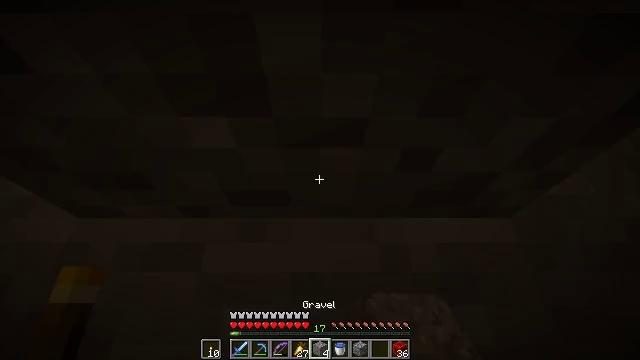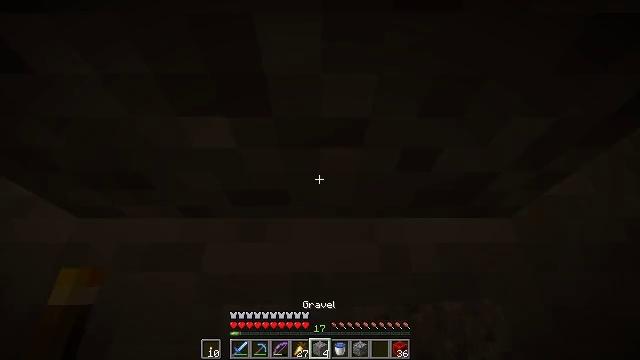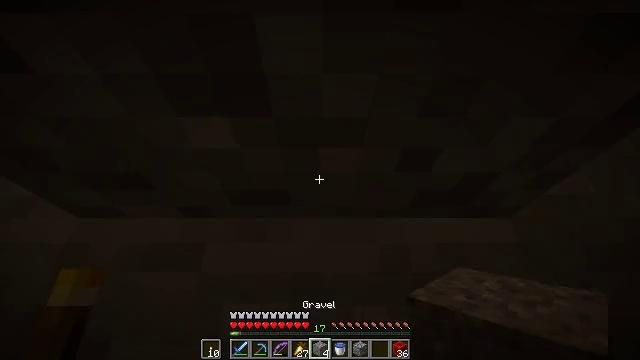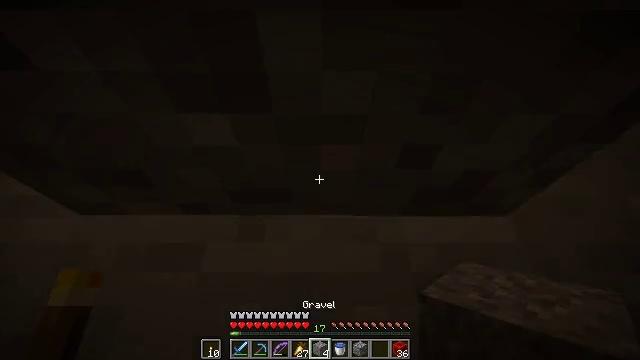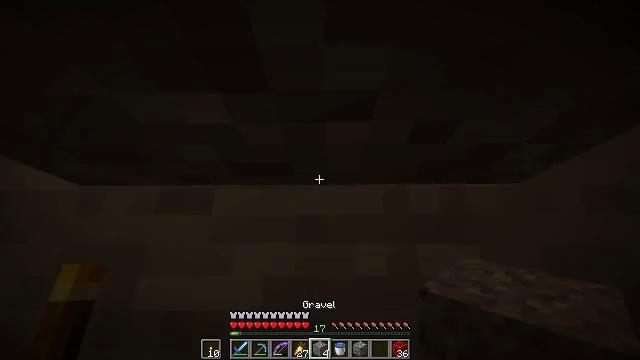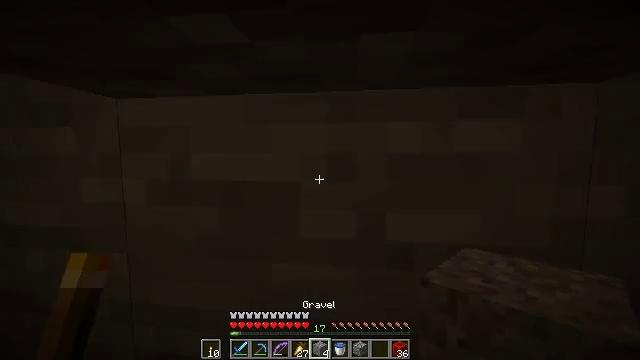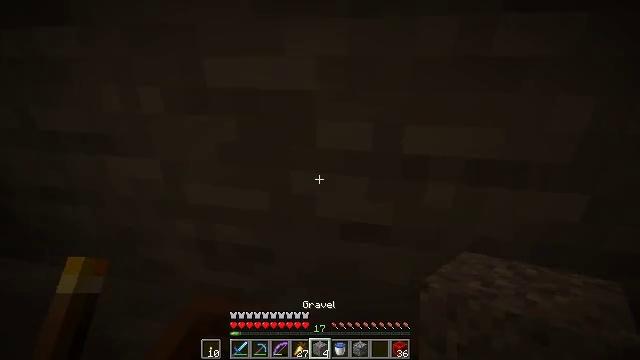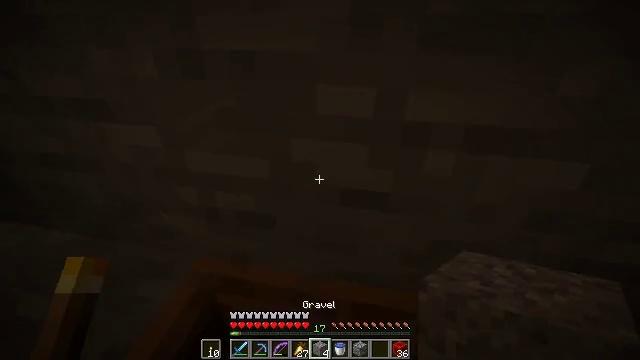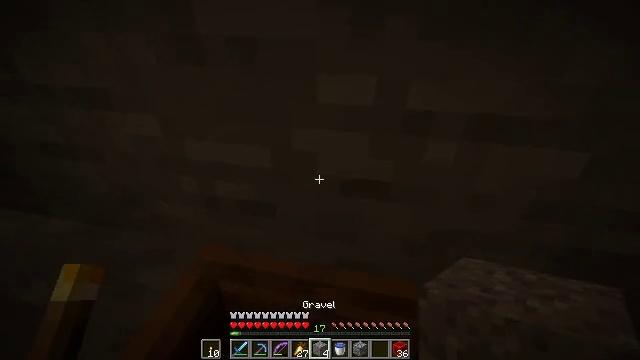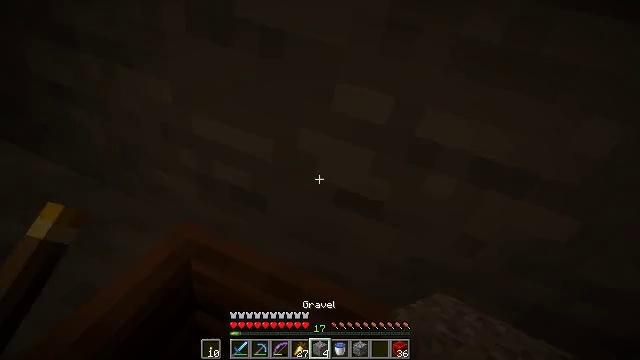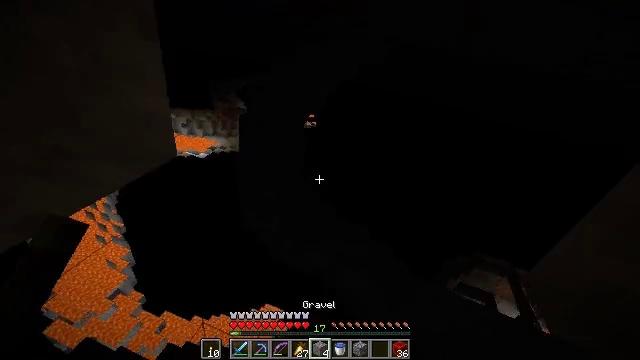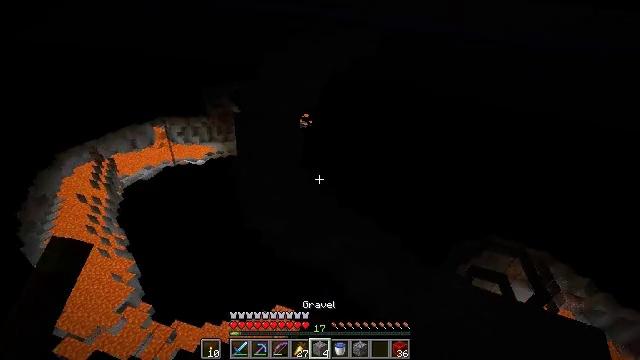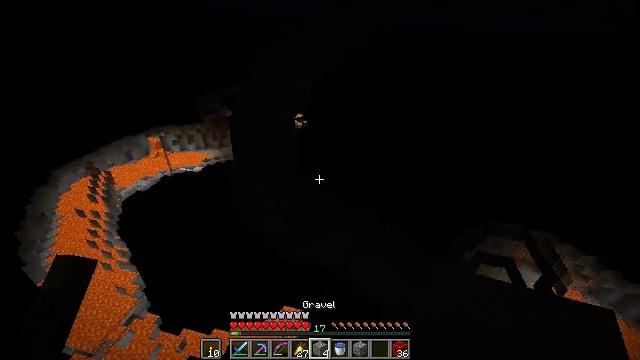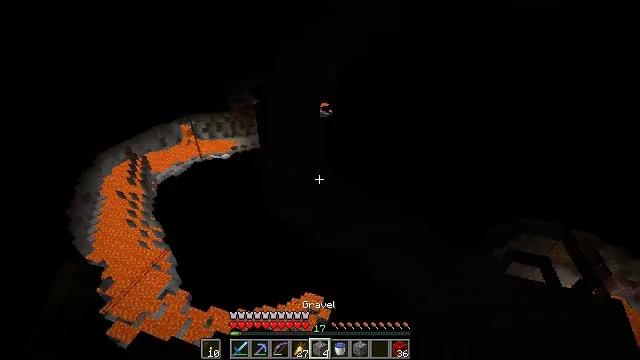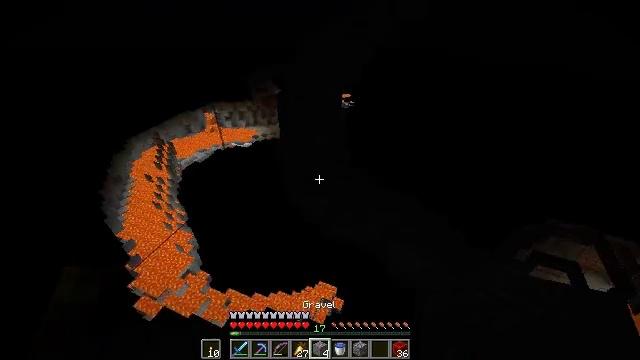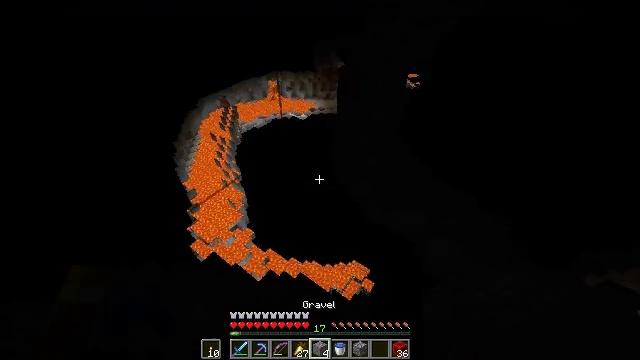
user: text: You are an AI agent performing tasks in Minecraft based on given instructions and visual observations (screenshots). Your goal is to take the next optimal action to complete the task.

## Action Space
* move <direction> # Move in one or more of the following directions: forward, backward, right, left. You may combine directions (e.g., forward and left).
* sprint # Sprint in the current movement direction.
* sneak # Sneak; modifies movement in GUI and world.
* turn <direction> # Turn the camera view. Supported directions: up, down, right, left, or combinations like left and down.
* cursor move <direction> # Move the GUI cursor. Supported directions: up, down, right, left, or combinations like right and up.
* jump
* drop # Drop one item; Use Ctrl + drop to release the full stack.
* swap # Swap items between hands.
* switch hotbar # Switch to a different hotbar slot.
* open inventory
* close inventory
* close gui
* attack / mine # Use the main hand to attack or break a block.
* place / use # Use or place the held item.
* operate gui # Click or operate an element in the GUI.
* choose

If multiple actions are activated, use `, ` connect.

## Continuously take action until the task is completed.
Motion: motion action
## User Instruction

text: Gather the composter from your farm.
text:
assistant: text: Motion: no_op
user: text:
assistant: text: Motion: no_op
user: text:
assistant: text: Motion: no_op
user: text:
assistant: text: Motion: turn left and down
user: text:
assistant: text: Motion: turn left and down
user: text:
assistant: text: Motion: turn left and down
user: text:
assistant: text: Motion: turn down
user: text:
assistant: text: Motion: turn down
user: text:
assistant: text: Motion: turn up
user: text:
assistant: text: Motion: no_op
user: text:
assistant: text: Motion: no_op
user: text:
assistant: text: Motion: no_op
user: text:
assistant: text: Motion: turn left and down
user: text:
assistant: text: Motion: turn left and down
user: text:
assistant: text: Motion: turn left and down
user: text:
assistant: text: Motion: turn left
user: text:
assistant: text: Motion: turn left and down
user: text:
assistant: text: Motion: turn left and down
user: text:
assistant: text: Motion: turn left and down
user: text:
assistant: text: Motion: turn left and down
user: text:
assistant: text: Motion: no_op
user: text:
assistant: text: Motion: no_op
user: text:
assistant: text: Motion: no_op
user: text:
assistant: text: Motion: no_op
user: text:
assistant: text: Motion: turn right and up
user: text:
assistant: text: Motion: turn right and up
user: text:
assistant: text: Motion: no_op
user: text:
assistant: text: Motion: no_op
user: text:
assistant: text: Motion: no_op
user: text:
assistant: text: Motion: no_op